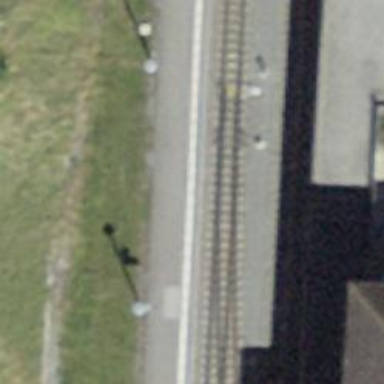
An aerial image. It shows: Railway switch.